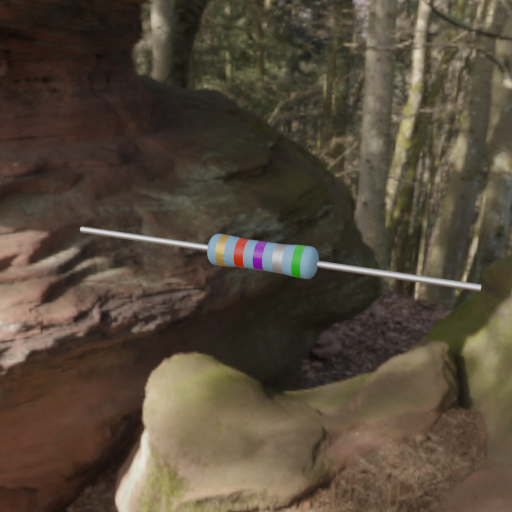
Resistor colour bands (in order): gold, red, violet, silver, green